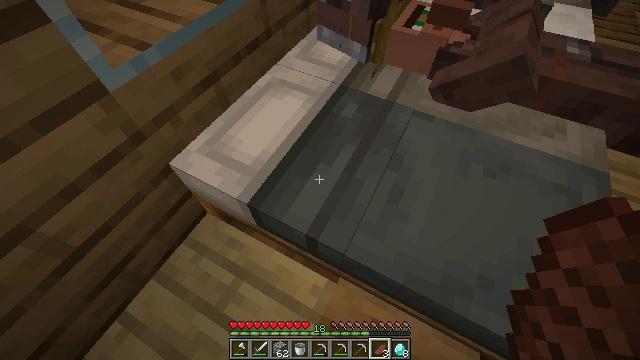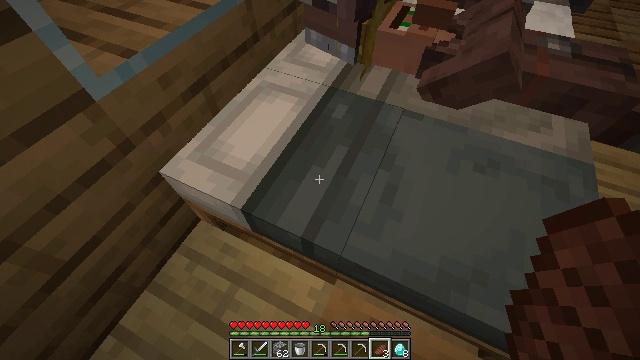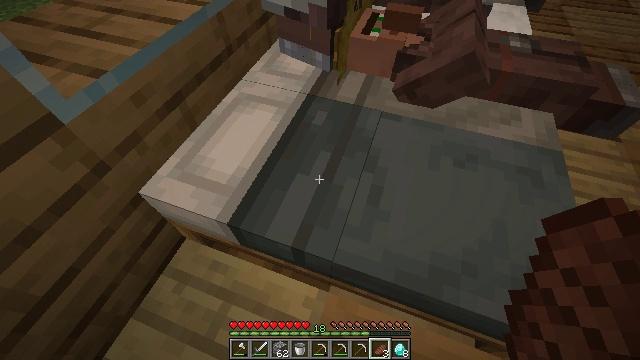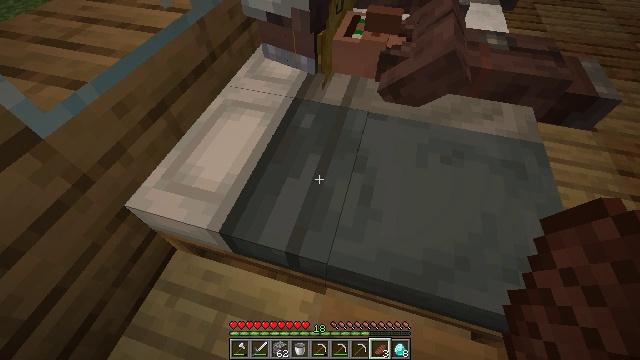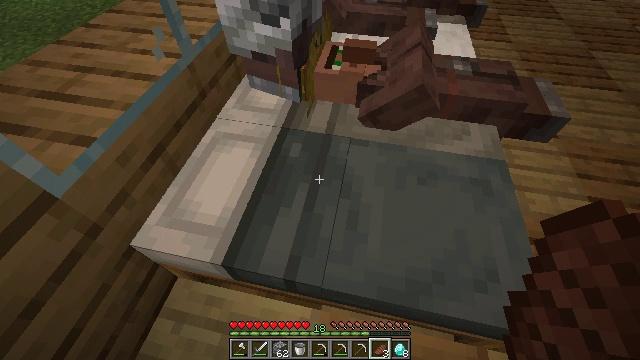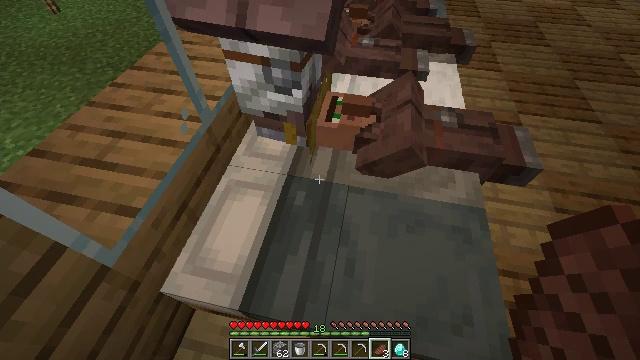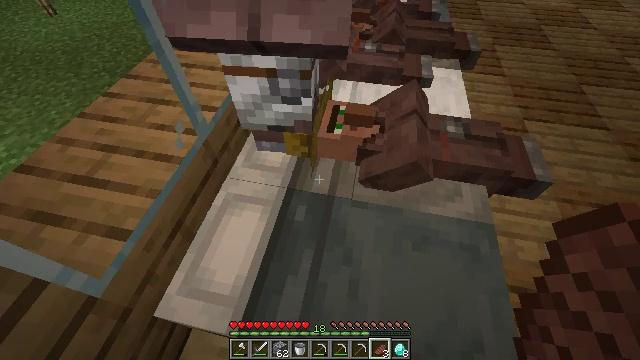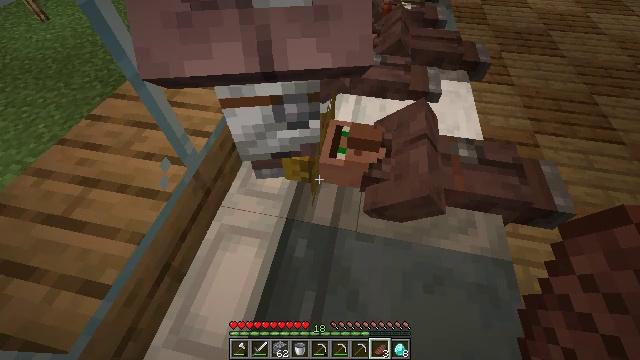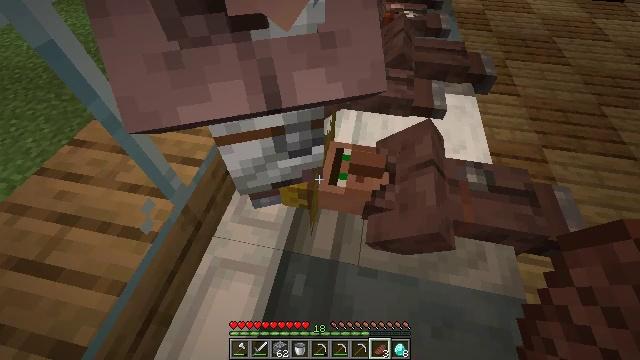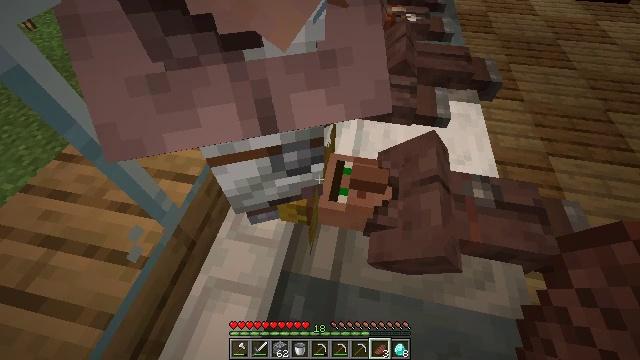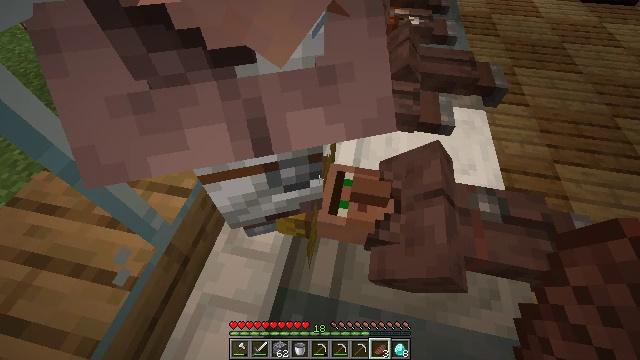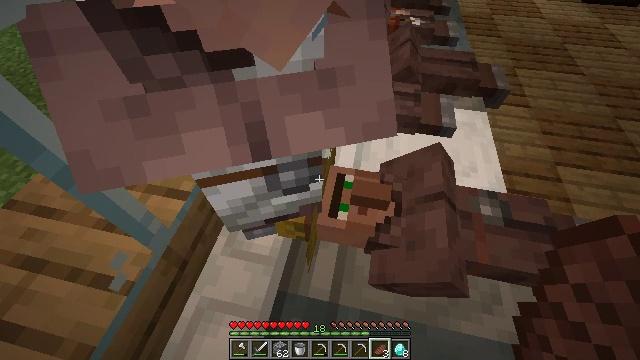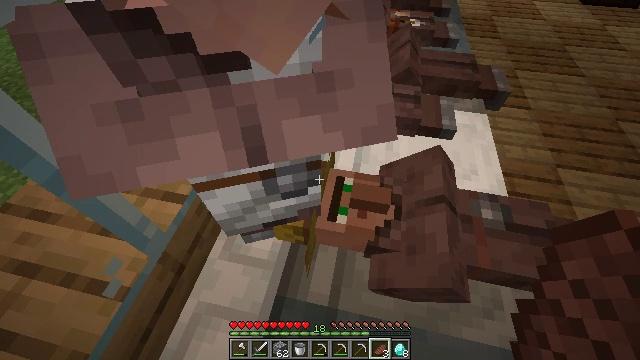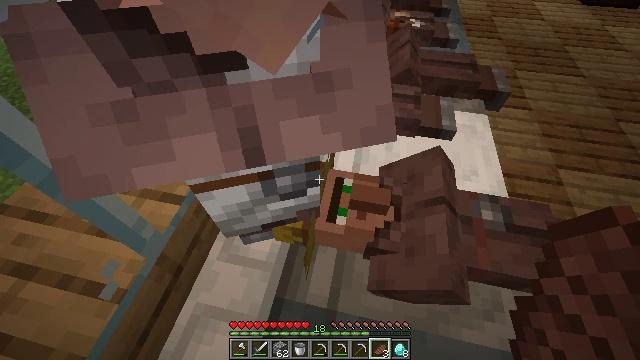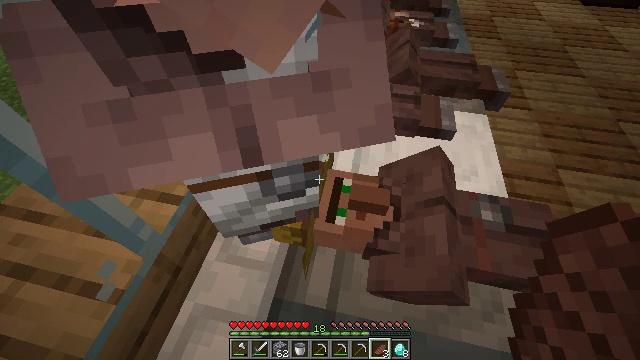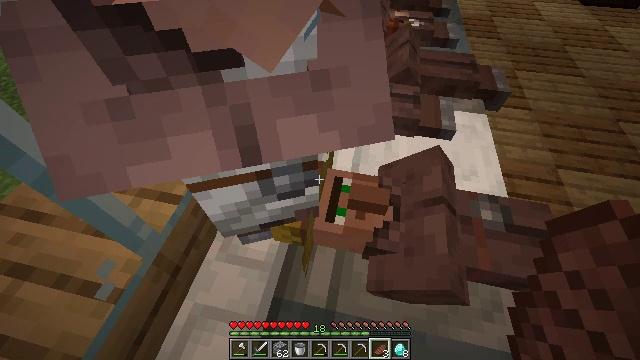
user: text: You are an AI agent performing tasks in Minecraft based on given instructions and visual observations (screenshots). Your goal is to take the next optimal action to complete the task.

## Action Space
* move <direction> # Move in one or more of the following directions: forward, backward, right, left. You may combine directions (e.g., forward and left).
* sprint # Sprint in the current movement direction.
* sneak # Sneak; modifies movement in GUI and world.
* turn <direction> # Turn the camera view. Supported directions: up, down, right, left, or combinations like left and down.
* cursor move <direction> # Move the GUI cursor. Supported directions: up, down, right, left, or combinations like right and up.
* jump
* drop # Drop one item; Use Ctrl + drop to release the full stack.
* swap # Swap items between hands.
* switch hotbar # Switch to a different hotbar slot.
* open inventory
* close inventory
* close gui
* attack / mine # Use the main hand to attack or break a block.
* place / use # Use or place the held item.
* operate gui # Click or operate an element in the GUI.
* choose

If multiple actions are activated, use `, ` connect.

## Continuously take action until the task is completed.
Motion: motion action
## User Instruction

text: Remove a cooked beef from the inventory.
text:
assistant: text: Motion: turn right
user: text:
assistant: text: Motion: turn right and up
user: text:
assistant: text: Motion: turn right
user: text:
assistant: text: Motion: move forward, turn right
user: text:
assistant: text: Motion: move forward
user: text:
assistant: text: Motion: move forward
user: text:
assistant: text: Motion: move forward
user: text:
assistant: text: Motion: move forward
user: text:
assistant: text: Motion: no_op
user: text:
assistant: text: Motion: no_op
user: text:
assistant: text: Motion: no_op
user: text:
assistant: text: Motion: no_op
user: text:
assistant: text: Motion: no_op
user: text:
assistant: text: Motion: no_op
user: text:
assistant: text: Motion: no_op
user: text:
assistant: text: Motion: no_op
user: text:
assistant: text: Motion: turn left
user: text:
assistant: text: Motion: turn left and down
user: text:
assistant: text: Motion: no_op
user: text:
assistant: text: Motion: turn left
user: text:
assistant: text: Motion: turn left
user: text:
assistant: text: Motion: turn left
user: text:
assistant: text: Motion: turn left and down
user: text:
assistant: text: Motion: turn left and down
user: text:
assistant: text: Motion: turn left and down
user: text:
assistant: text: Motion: turn left and down
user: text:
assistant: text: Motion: turn left and down
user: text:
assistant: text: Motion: turn left and down
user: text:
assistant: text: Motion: turn down
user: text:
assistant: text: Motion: turn left and down